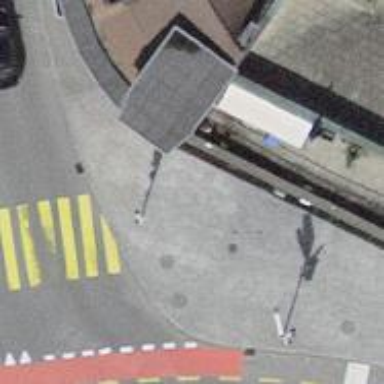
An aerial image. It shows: Kerb barrier.